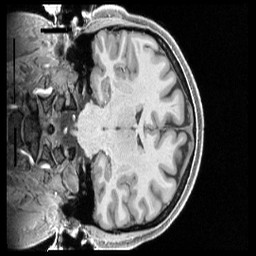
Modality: T1w
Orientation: coronal
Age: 25
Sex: female
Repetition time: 2.4 s
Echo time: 0.00222 s